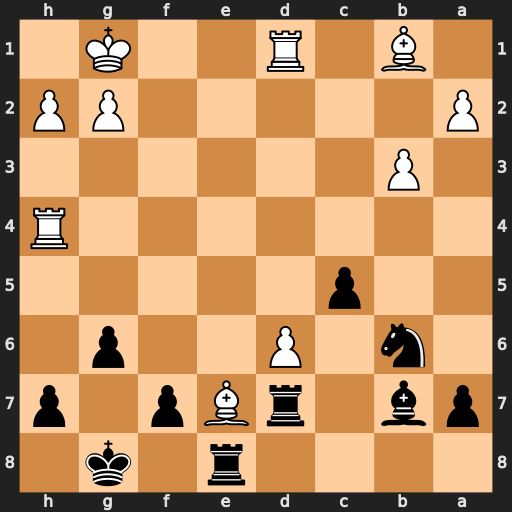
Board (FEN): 4r1k1/pb1rBp1p/1n1P2p1/2p5/7R/1P6/P5PP/1B1R2K1
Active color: b
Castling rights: -
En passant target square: -
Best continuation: Rexe7 dxe7 Rxd1+ Kf2 Bc6